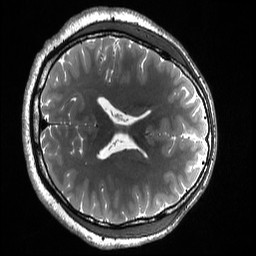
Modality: T2w
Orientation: axial
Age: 19
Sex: male